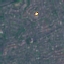
Land use / land cover: Residential